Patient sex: F
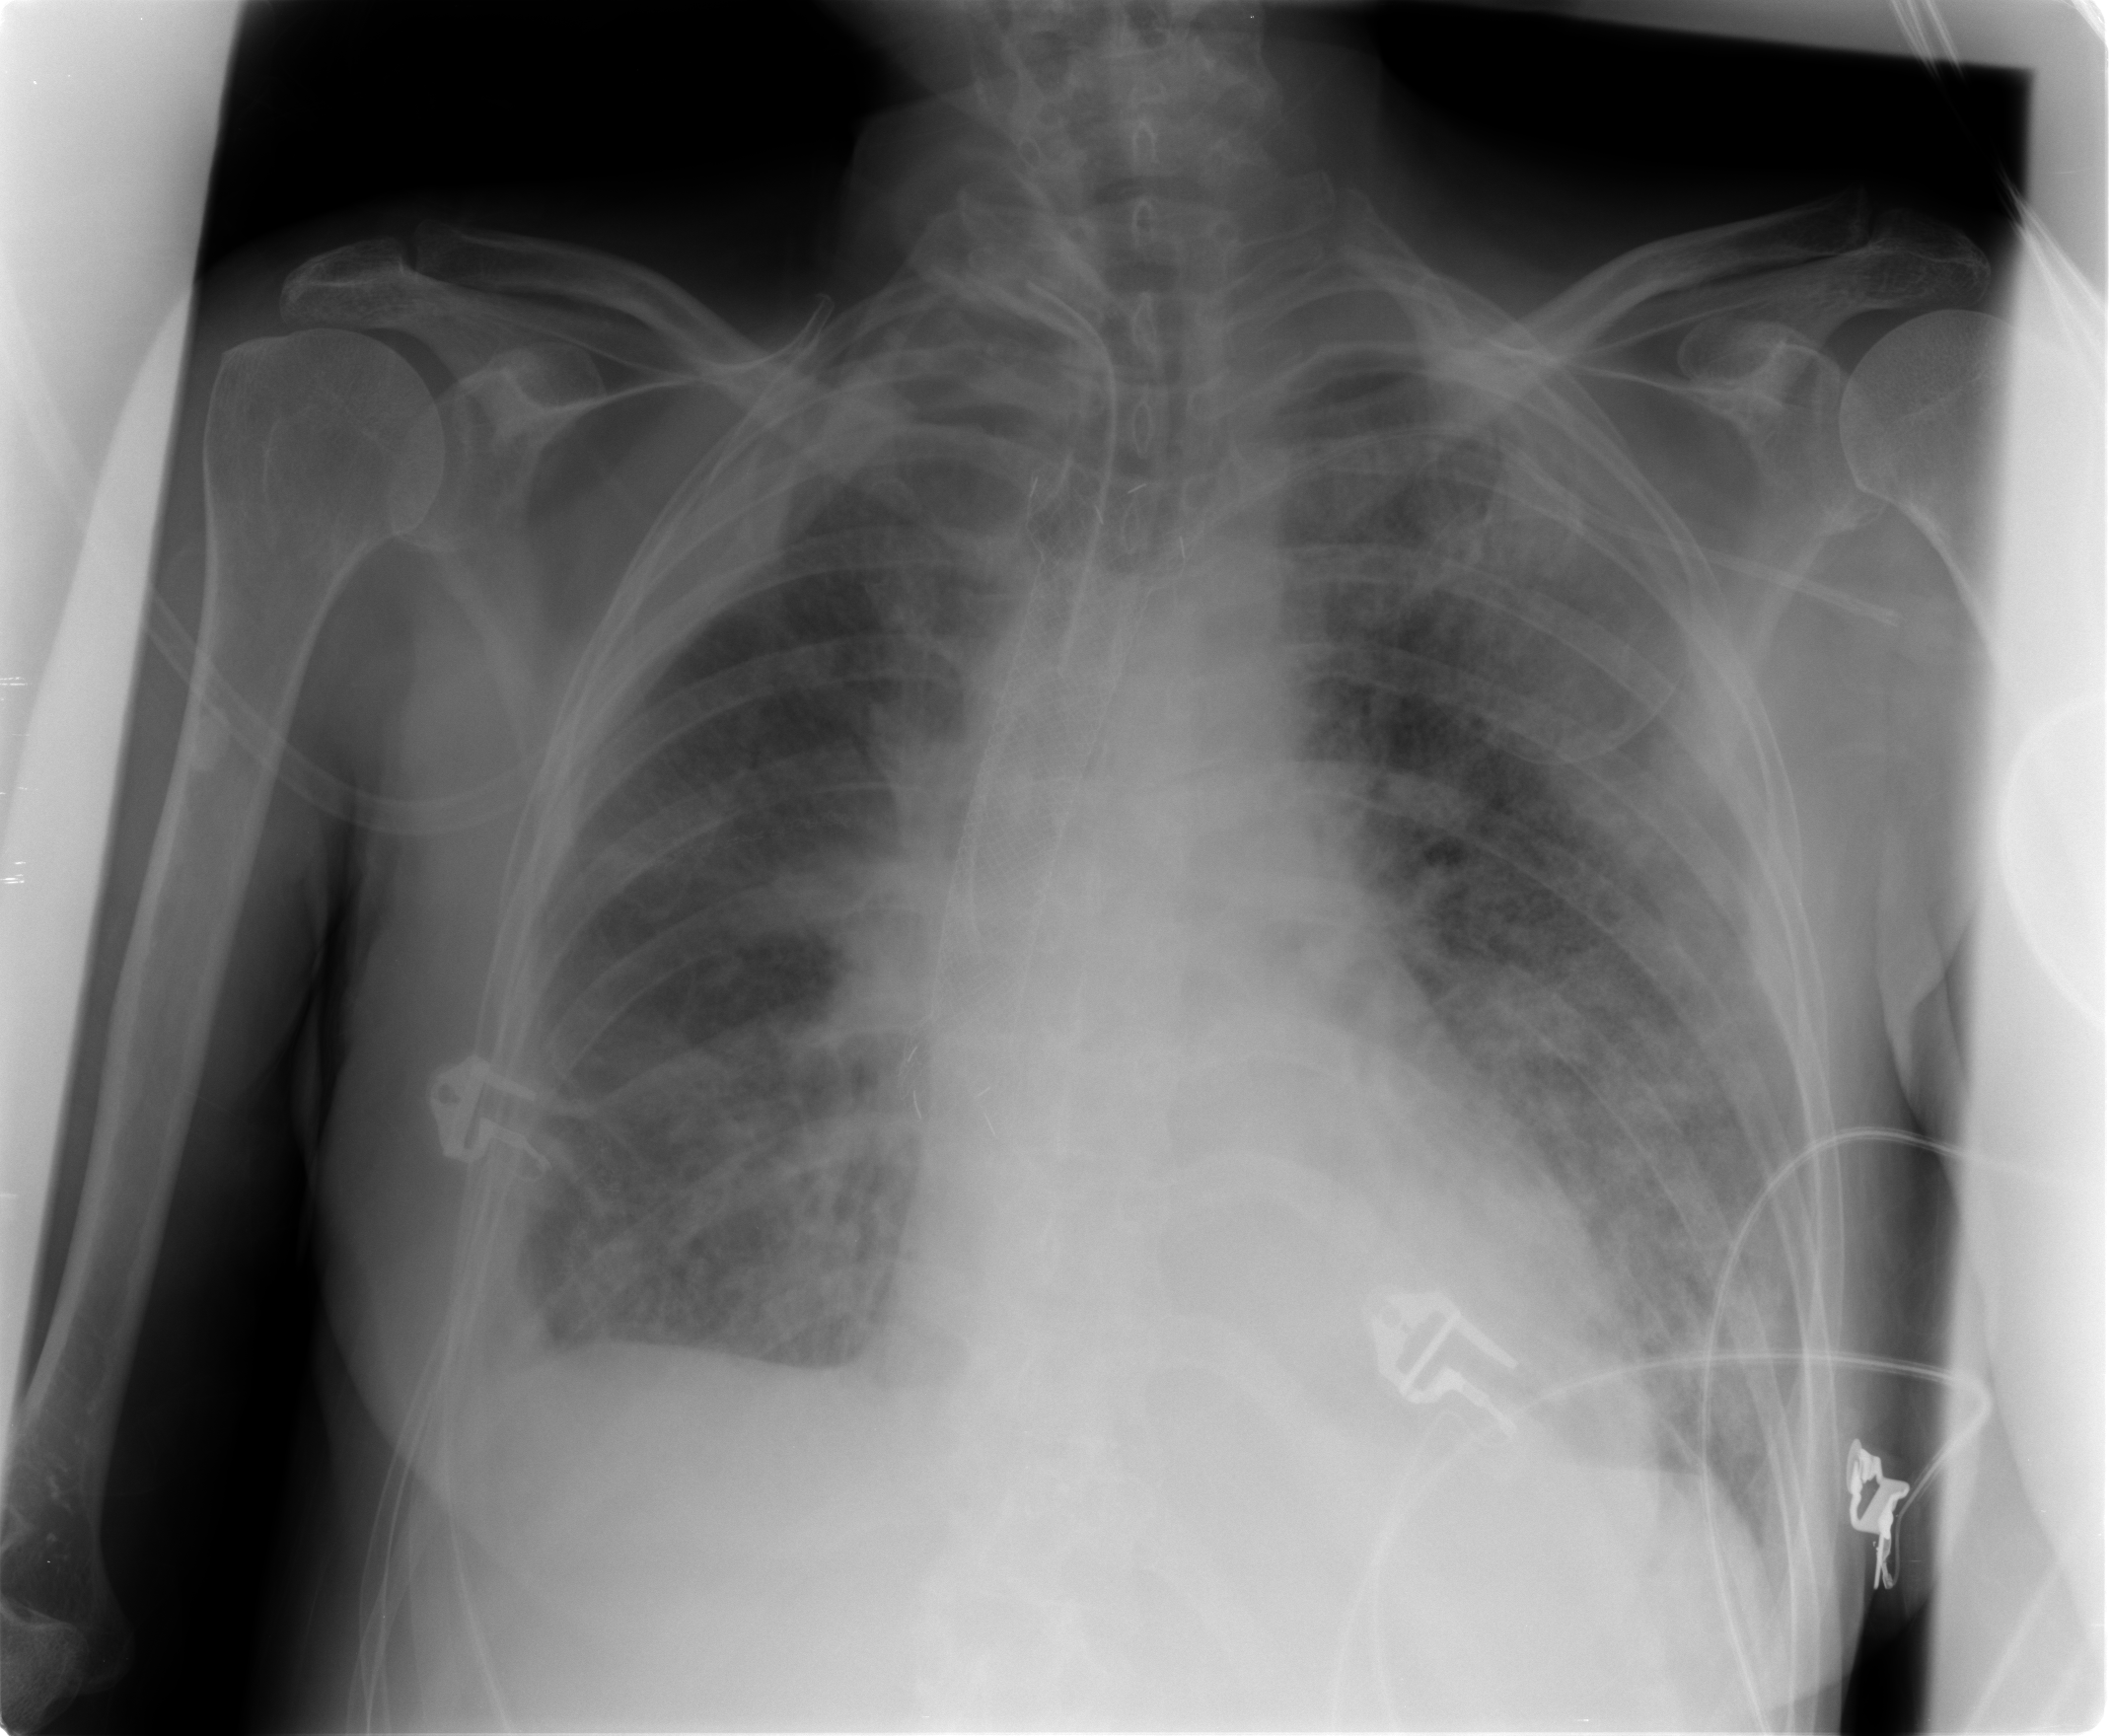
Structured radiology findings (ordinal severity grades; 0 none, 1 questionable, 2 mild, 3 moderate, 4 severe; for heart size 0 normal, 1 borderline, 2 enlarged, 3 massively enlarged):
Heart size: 0
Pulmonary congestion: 2
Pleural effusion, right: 2
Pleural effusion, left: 2
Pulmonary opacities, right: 2
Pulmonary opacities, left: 2
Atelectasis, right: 2
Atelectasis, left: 2